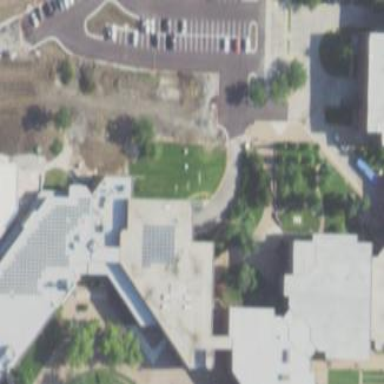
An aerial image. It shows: University building with flat roof.